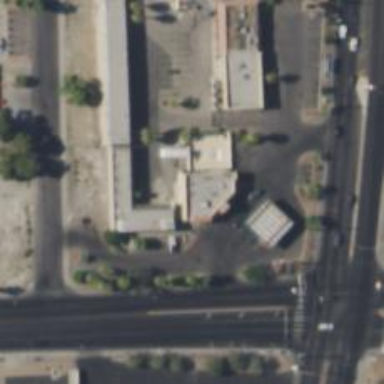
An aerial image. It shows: Convenience shop.